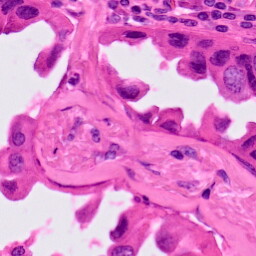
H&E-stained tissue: Lung